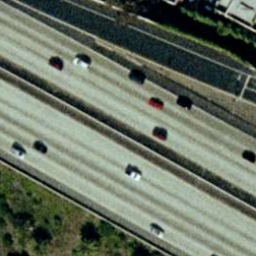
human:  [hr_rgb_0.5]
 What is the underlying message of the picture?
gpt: freeway